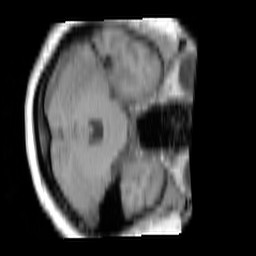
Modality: T1w
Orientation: axial
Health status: ill
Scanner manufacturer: siemens
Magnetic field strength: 3 T
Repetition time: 0.4 s
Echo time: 0.00272 s